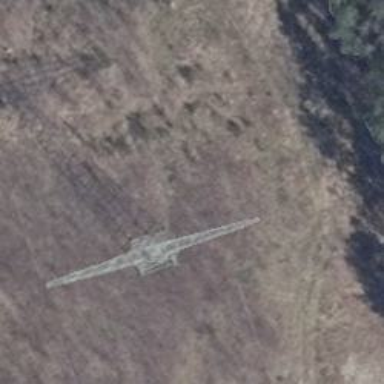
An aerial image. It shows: Power tower.